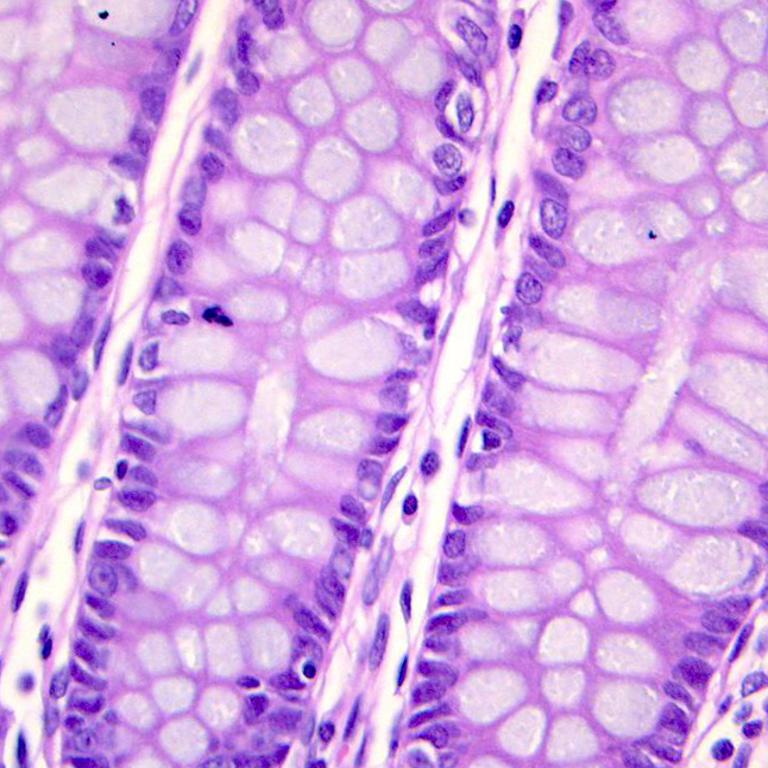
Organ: colon
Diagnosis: benign